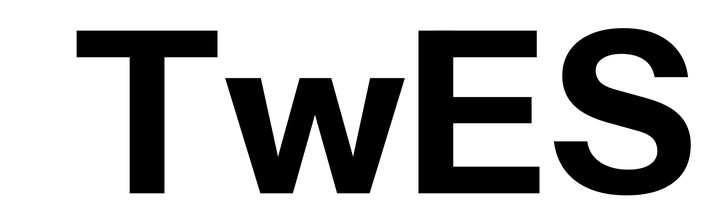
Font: InstrumentSans_Bold